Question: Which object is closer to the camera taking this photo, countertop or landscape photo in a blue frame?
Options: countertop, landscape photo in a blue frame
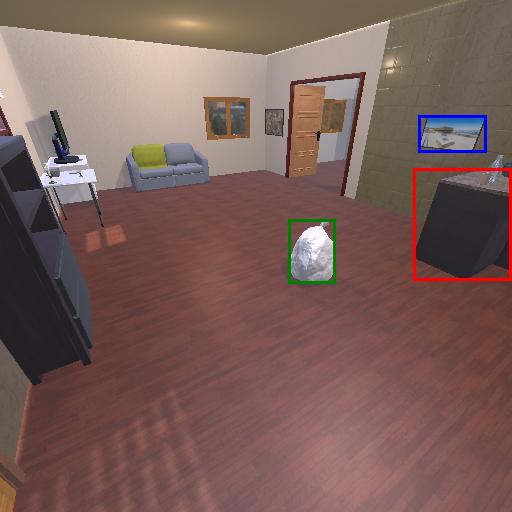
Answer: countertop